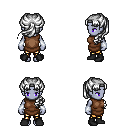
a pixel art fantasy rpg character, female body template, dark elf, purple skin, brown tunic, gold greaves, white princess hairstyle, white cloth bracers, black shoes, four views (front, back, left, right), 2x2 character sprite sheet, small pixel art, hard edges, no anti-aliasing